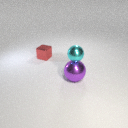
small cyan metal sphere above large purple metal sphere